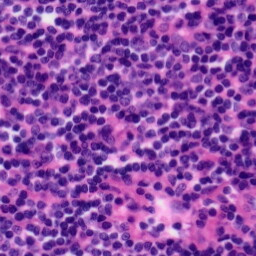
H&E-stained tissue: Tonsil